Question: I mis-clicked something, and now user.tag is treated as a textfile instead of as a tag file. I tried deleting it and recreating it, but that didn't help - the file is still shown without any syntax highlighting.

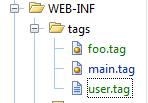
Answer: Please see .